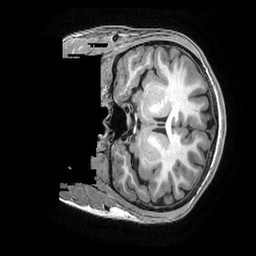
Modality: T1w
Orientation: coronal
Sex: female
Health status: healthy
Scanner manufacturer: ge